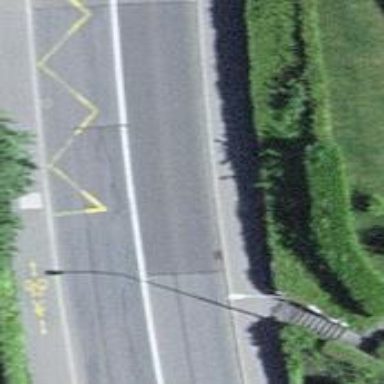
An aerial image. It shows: Bus stop with designated public transport stop position.